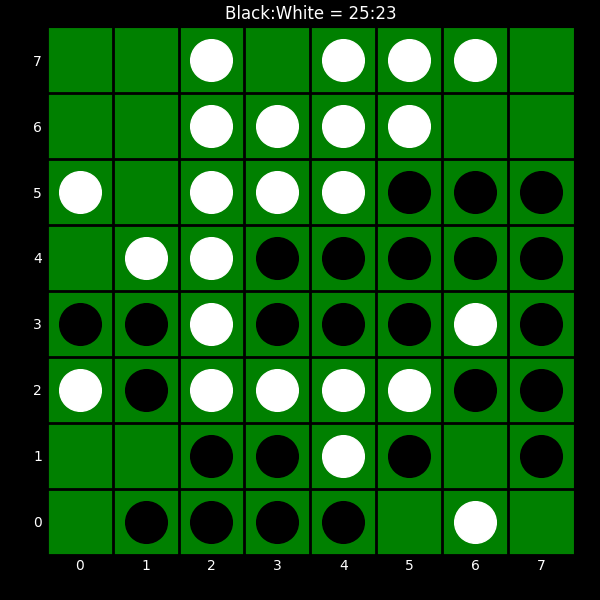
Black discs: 25
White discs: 23